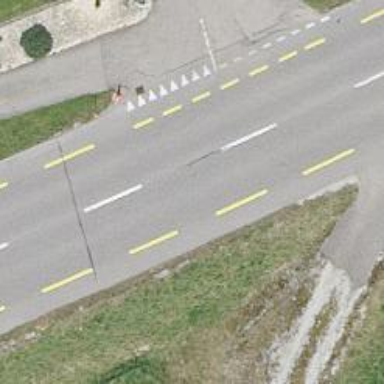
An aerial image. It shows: Secondary road with dedicated cycle lane.